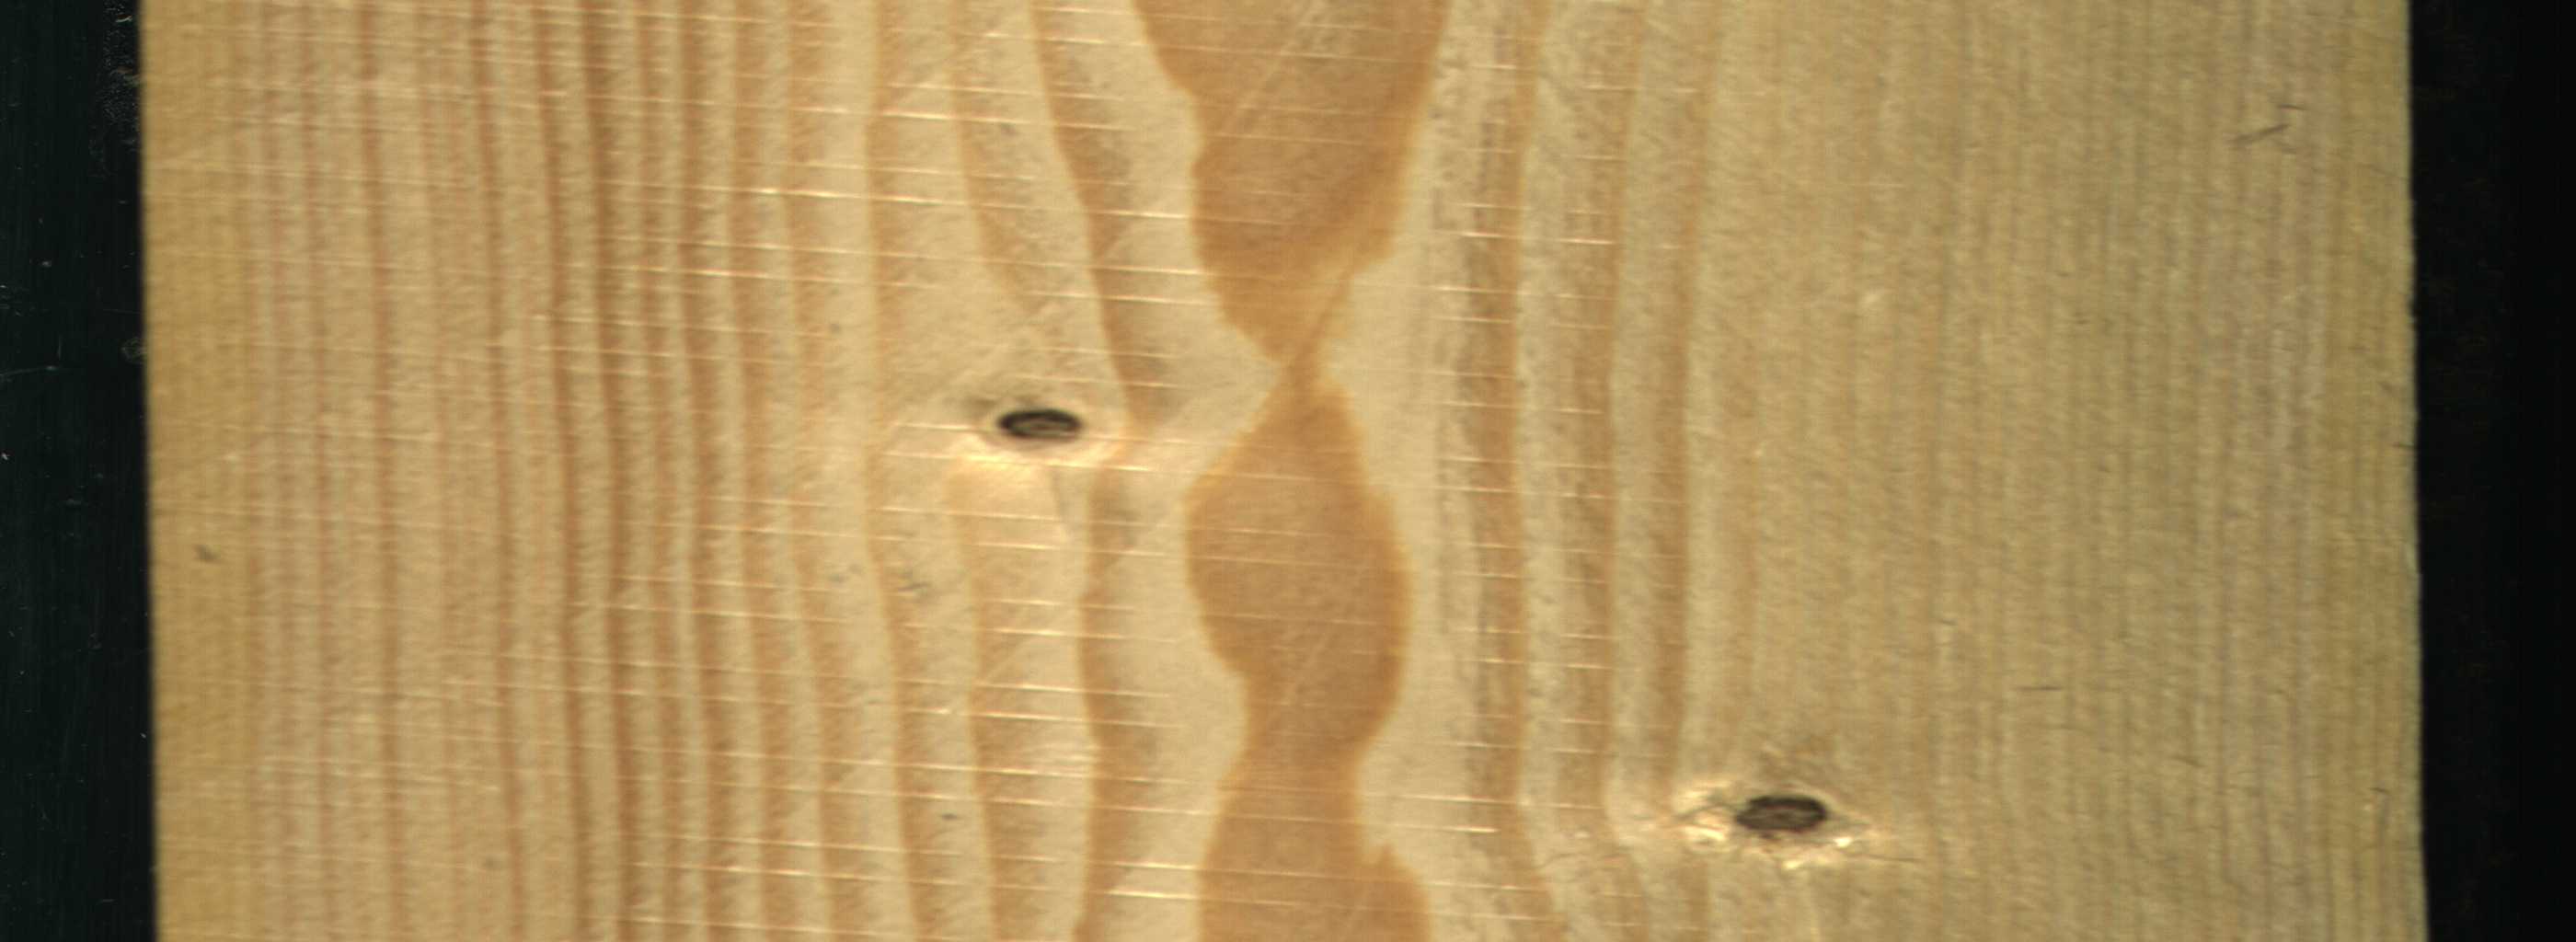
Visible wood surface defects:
Dead_Knot
Live_Knot